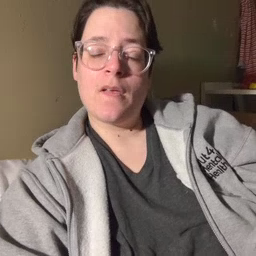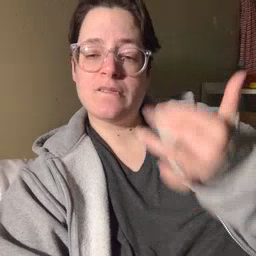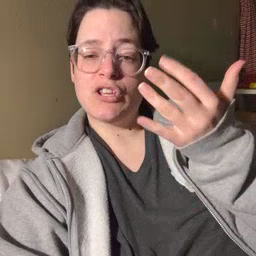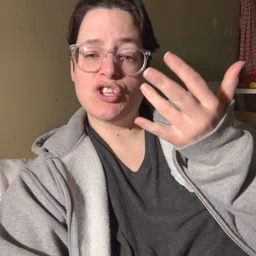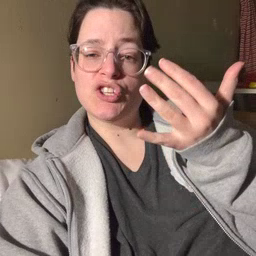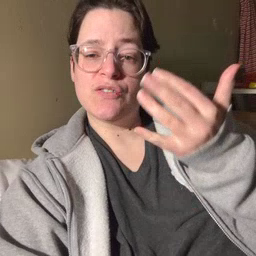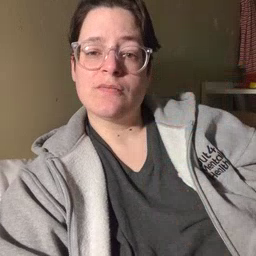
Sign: finger